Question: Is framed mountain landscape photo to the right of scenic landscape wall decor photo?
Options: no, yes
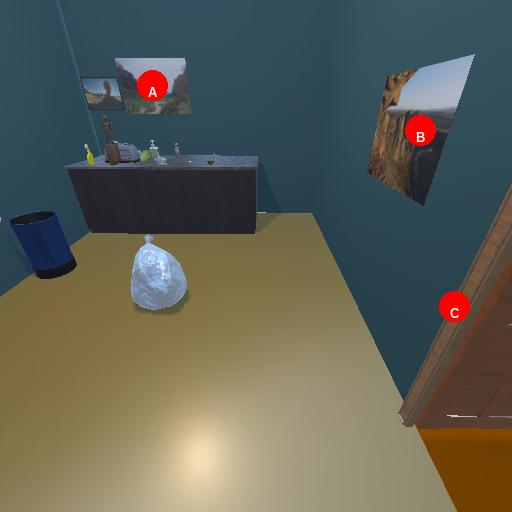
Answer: no